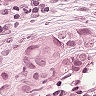
Metastatic tissue present: yes